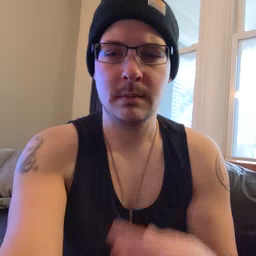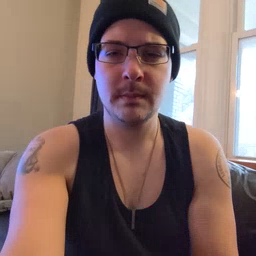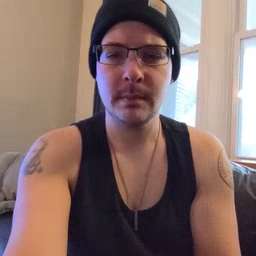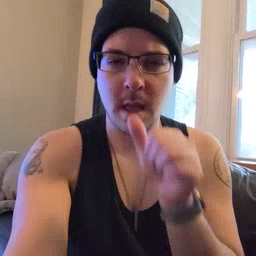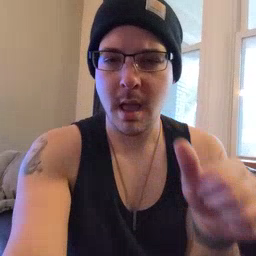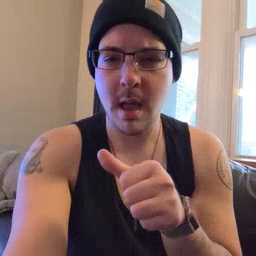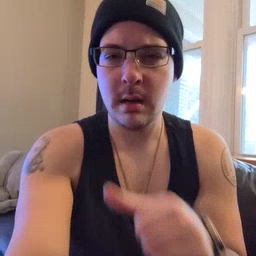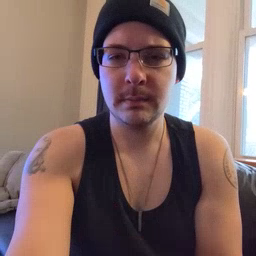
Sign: hide